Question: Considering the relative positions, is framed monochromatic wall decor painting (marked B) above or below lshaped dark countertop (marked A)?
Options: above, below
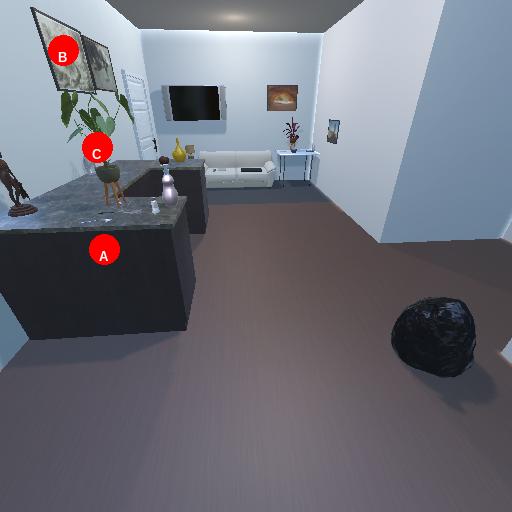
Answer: above